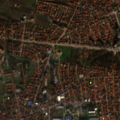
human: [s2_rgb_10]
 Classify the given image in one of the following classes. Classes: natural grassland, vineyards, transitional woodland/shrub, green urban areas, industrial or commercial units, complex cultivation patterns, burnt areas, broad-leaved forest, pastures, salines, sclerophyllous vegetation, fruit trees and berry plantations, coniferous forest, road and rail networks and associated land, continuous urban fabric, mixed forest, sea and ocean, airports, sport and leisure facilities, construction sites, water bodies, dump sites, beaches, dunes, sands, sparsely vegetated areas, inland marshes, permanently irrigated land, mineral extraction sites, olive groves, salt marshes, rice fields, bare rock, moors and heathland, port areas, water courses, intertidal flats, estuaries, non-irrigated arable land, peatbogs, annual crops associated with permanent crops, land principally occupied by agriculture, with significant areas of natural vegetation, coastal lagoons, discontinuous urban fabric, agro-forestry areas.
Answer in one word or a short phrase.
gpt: discontinuous urban fabric, complex cultivation patterns